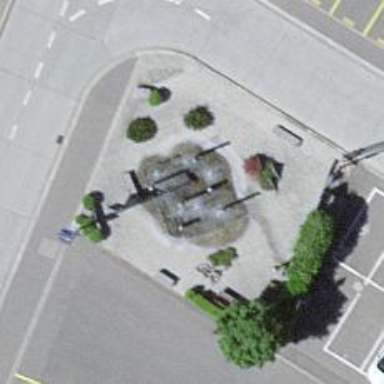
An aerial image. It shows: Beautiful fountain.